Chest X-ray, AP view. Patient: 59 years old, sex M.
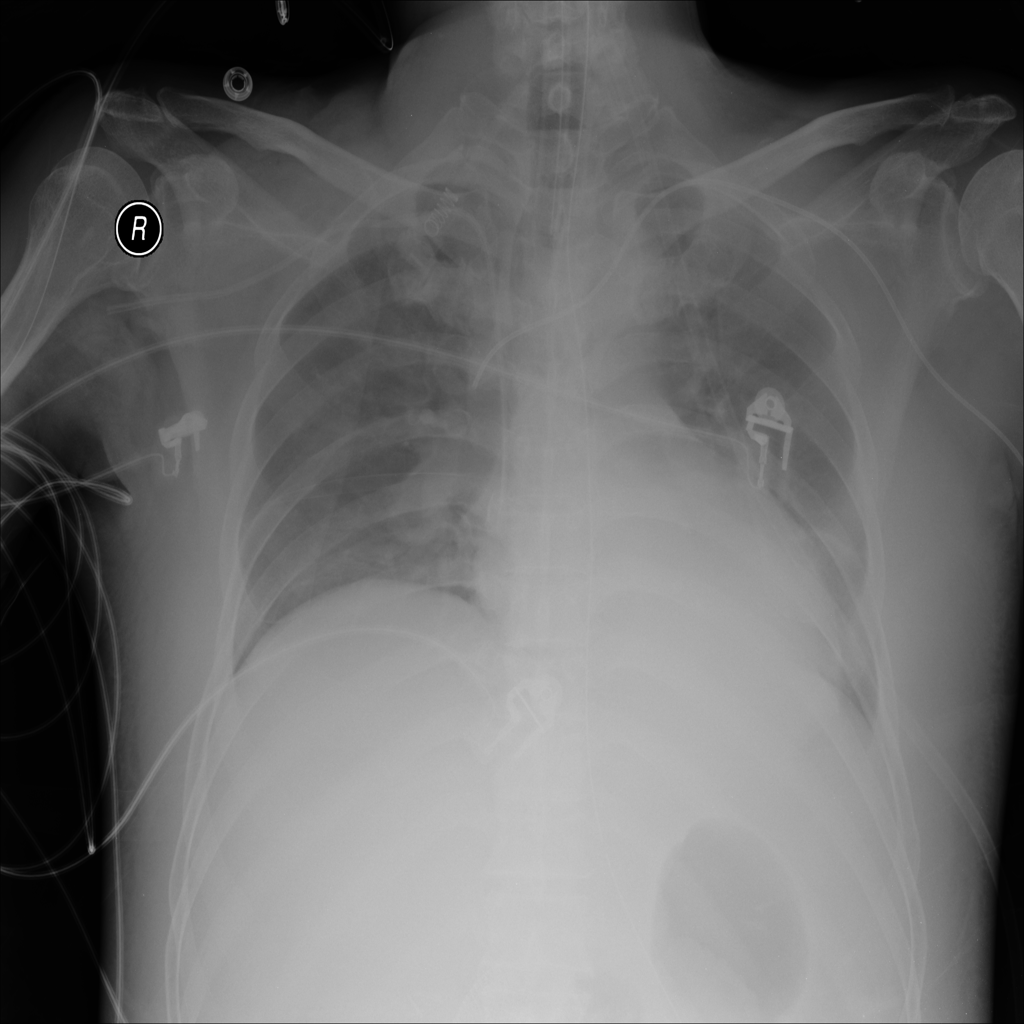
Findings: Consolidation, Effusion